Question: I started working on yii framework in last 2-3 days....
i am trying to follow this tutorial <URL> ....
After copying the files into extension folder and after writing these lines into configuration file, when I openned the index page of my test application, it gives me the following exception:
'''
throw new CException(Yii::t('yii','Object configuration must be an array containing a "class" element.'));
'''
and below is the screenshot of stacktrace:

Can anyone help me out here?
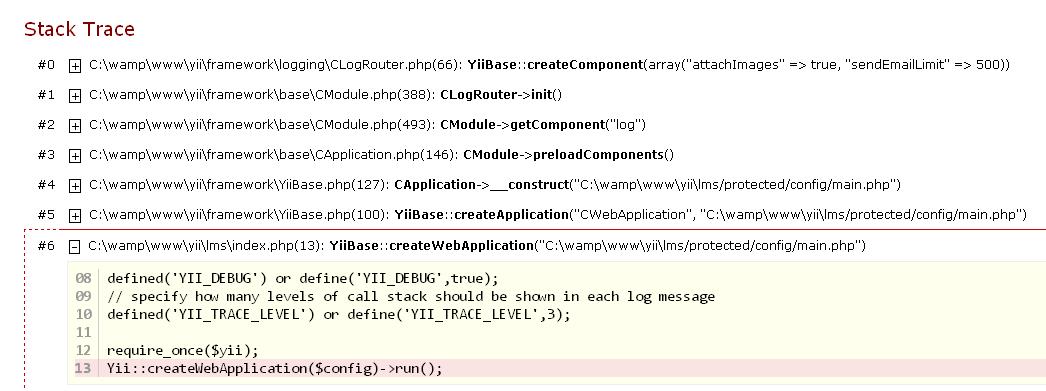
Answer: > after copying the files into extension folder
You have to copy 'simplemailer' into modules directory '/protected/modules/...
cp modules/SimpleMailer/commands/MailerCommand.php commands/
Execute installations:
<URL>
'''
cd /your/app/directory/protected
./yiic migrate create add_simplemailer_tables
--templateFile=application.modules.SimpleMailer.migrations.template
./yiic migrate up
cp modules/SimpleMailer/commands/MailerCommand.php commands/
'''